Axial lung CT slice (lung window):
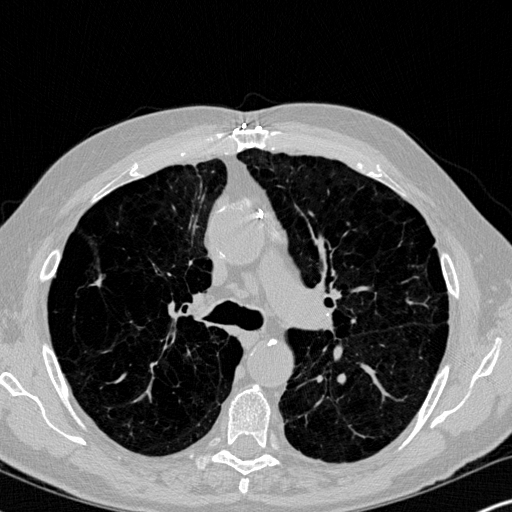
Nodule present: yes
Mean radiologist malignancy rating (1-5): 2.5